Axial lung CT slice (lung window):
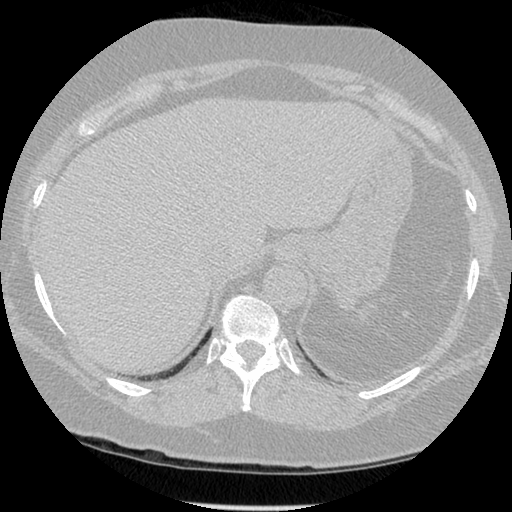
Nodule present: no